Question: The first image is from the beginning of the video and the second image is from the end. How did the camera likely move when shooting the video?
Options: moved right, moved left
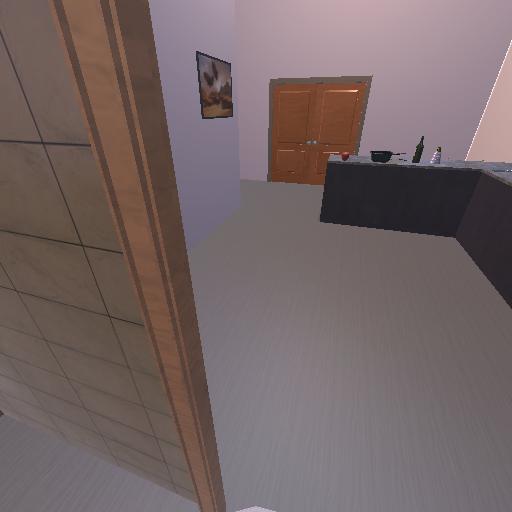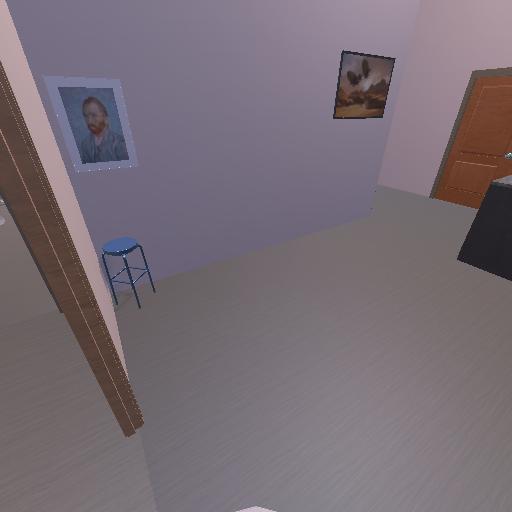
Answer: moved right